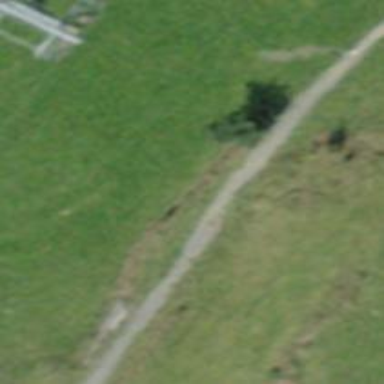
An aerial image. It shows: Path with pebblestone surface.